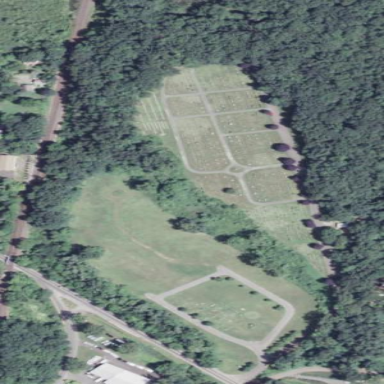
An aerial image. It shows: Private cemetery with magic category designation.